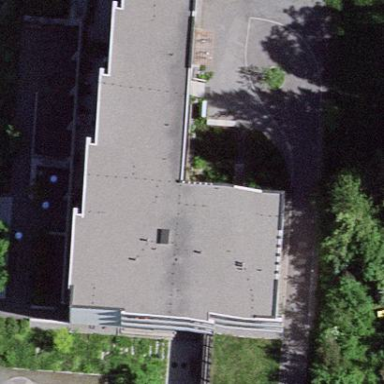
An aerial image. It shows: Building with flat concrete roof.